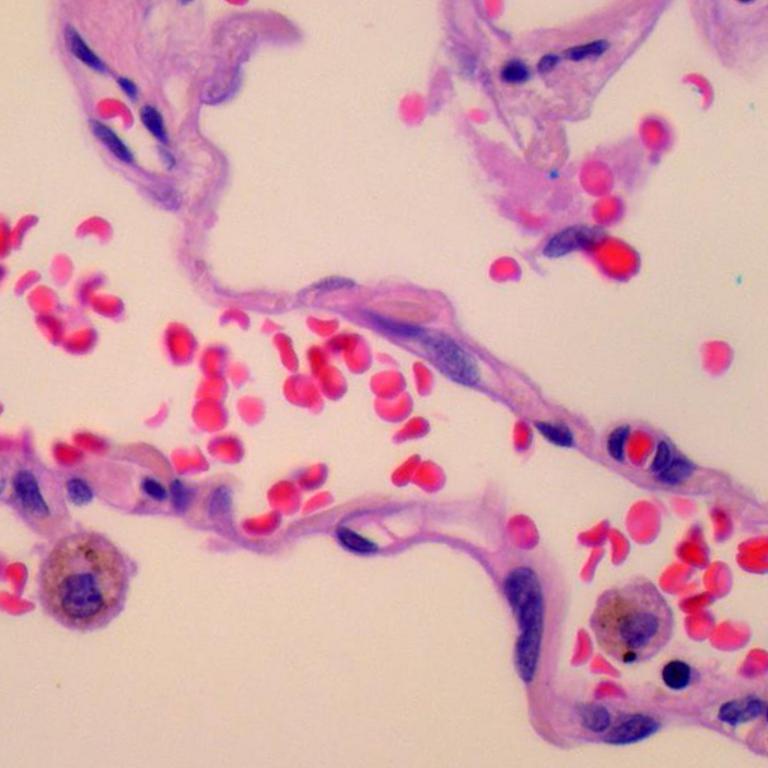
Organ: lung
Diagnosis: benign